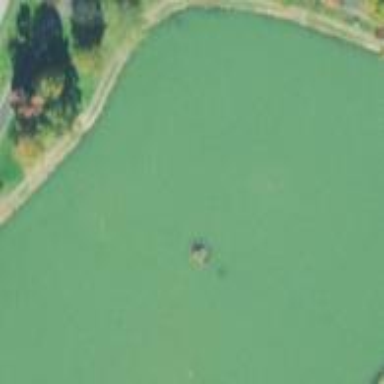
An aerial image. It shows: Peaceful pond surrounded by nature.